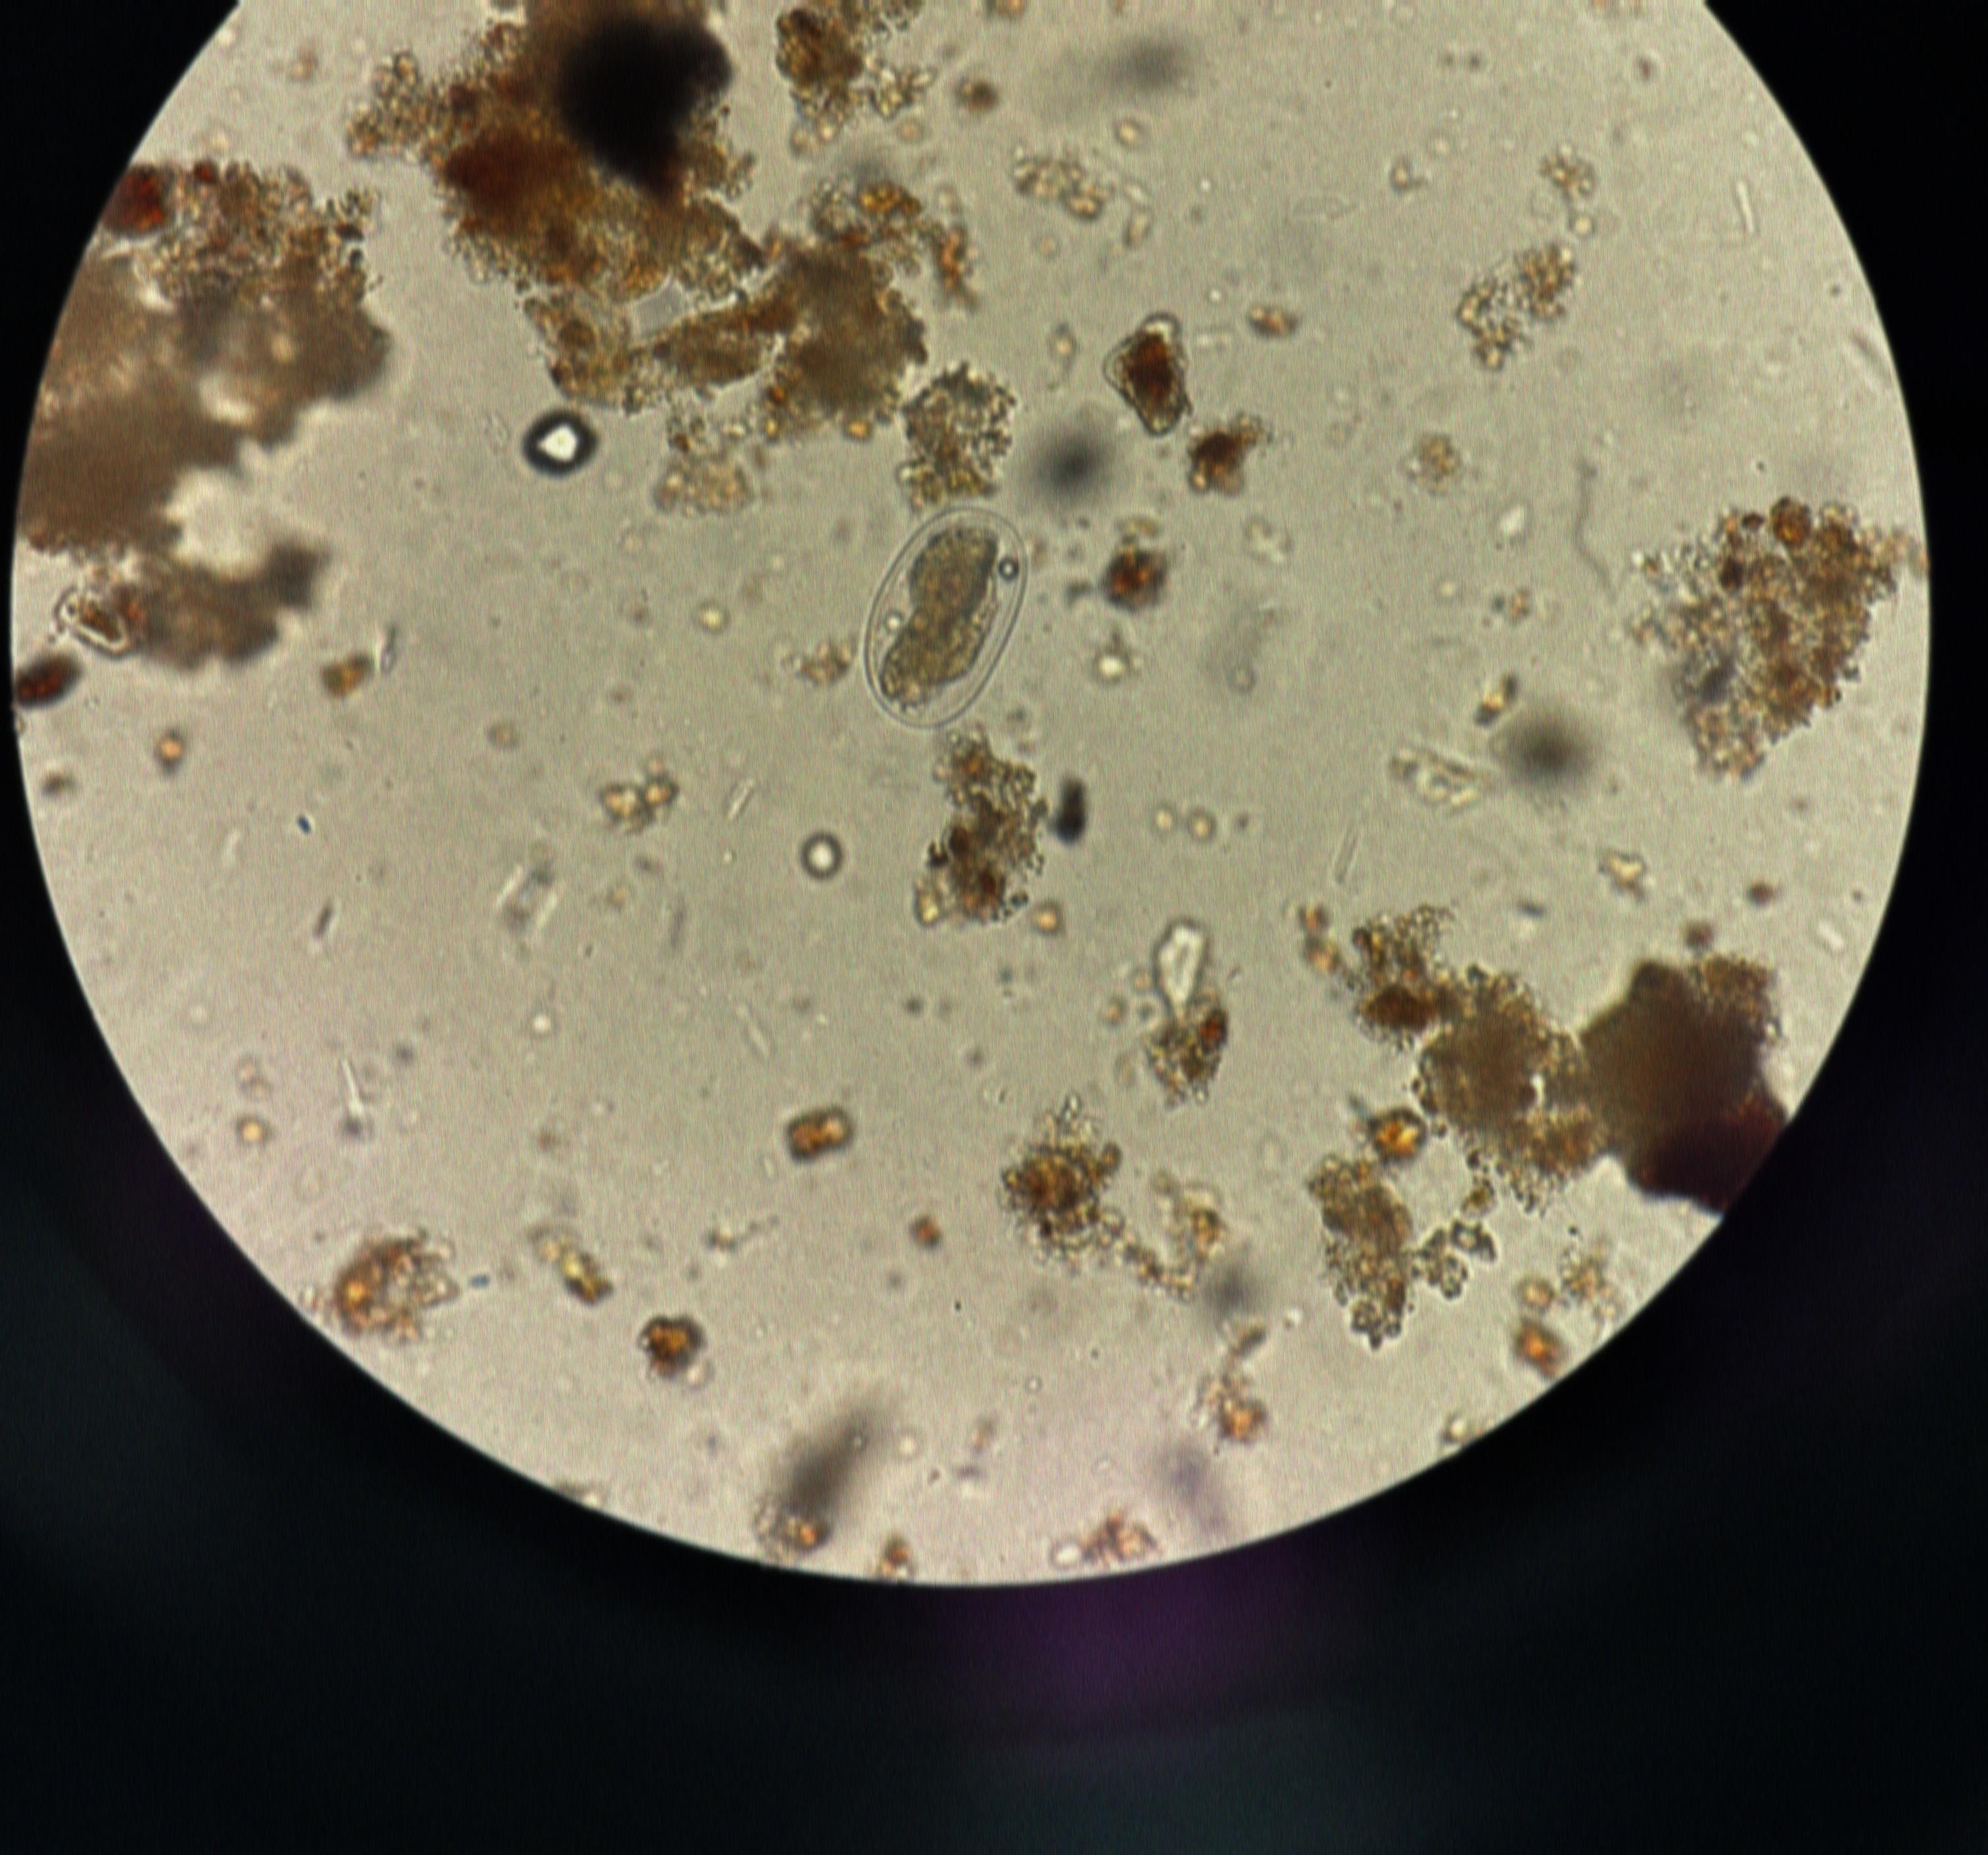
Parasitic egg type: Hookworm egg